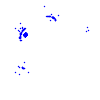
Particle: electron